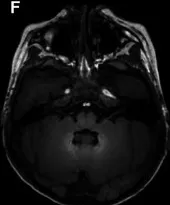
Pontine tegmentum.
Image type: radiology (mri)